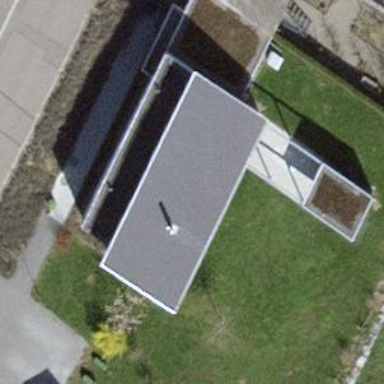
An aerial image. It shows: Building with flat roof.